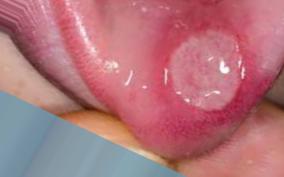
Condition: Mouth Ulcer